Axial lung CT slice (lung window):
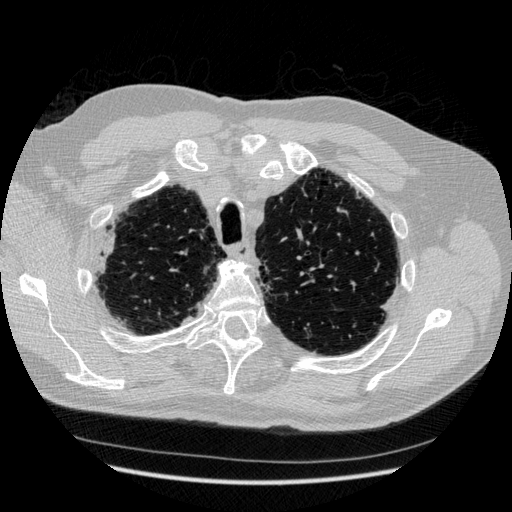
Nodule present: no